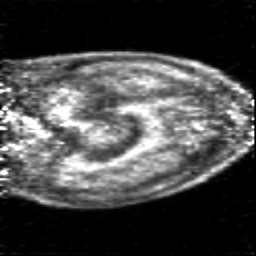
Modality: PET
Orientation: sagittal
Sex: female
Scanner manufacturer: siemens